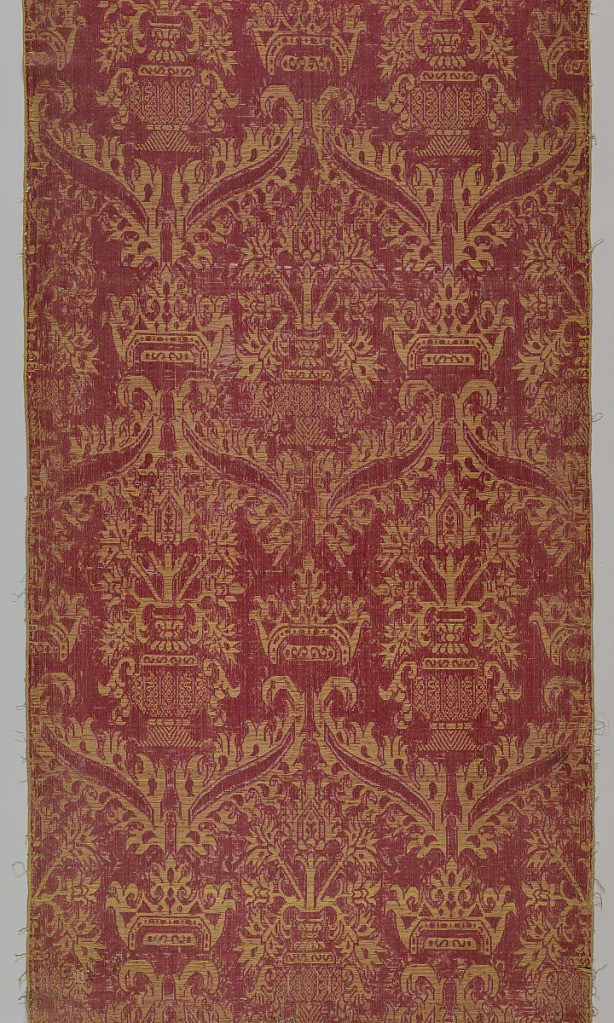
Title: Textile
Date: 17th century
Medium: silk Technique:
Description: Red and yellow fabric has an alternating pattern of large and elaborate scrolls enclosing urns with leafy plant forms. Large crowns are on either side of the urns.